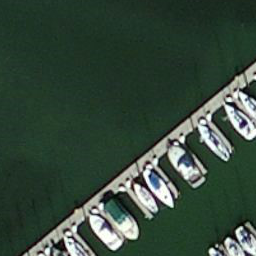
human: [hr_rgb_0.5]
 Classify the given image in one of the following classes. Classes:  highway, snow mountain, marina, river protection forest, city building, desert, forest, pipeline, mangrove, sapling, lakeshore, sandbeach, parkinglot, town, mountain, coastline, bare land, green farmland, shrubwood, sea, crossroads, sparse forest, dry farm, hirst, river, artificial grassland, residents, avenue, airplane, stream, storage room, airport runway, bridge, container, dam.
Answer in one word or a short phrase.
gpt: marina